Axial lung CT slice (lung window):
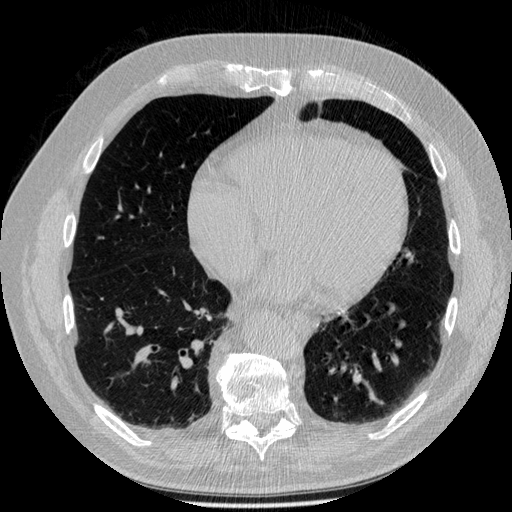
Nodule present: no